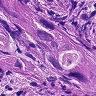
Metastatic tissue present: yes